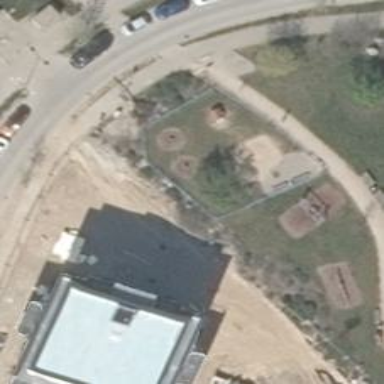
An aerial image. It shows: Playground is depicted in the image.